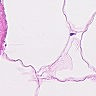
Metastatic tissue present: no